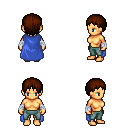
a pixel art fantasy rpg character, female body template, human, tanned skin, blue cape, teal pants, brown plain hairstyle, white cloth bandages, four views (front, back, left, right), 2x2 character sprite sheet, small pixel art, hard edges, no anti-aliasing